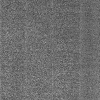
Atmospheric dust classification: dusty